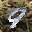
Label: 9